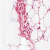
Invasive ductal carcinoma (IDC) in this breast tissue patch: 0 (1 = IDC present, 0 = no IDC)